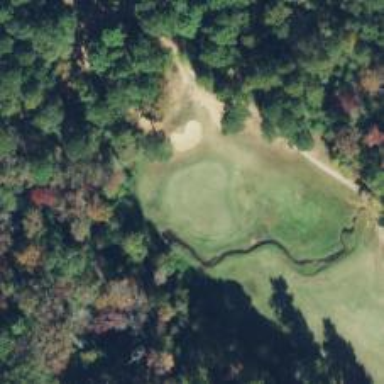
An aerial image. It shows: Golf hole.